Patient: sex F, age 39
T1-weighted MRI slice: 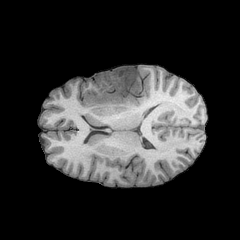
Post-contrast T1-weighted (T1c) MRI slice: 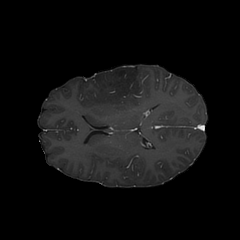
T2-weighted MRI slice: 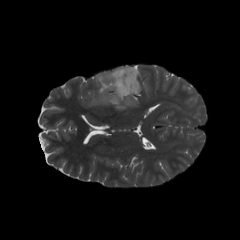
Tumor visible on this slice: yes
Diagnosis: Astrocytoma, IDH-mutant
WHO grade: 2